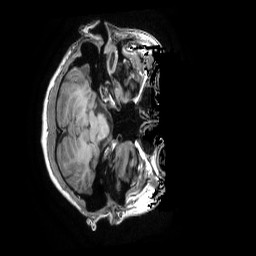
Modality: T1w
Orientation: axial
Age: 26
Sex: female
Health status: healthy
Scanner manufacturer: ge